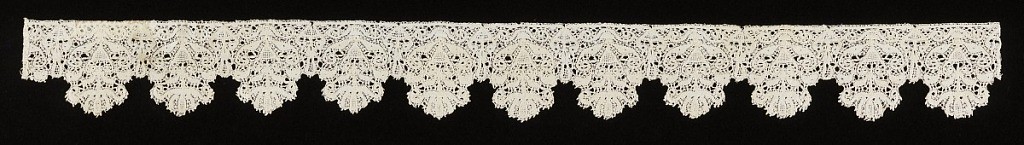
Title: Border
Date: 1600–1650
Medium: linen Technique: bobbin lace, discontinuous tape
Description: Narrow band with a small, dense pattern of an inverted flower on a stem with curling leaves, which forms  a series of pendants.